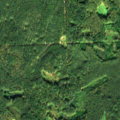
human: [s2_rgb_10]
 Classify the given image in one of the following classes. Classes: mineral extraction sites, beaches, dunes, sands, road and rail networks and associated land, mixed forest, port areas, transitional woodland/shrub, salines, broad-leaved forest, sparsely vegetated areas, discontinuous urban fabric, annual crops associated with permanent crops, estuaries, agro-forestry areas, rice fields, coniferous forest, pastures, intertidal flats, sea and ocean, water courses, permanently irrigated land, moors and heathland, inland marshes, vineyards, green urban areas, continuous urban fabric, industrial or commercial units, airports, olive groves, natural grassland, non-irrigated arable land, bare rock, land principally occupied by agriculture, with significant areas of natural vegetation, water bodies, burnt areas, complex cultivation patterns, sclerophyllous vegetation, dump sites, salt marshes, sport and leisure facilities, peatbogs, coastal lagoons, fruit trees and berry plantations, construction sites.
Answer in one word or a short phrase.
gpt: coniferous forest, mixed forest